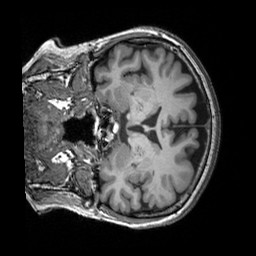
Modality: T1w
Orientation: coronal
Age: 67
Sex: female
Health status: healthy
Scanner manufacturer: siemens
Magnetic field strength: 3 T
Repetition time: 2.3 s
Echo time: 0.00303 s